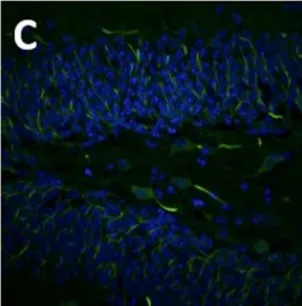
There are axon initial segments staining in green in the dentate gyrus.
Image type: pathology (immunostaining)